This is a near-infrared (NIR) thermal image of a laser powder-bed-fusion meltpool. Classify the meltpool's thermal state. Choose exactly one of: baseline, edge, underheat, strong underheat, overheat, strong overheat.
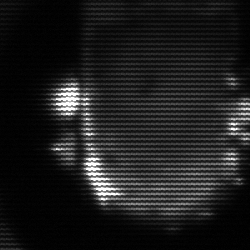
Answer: baseline